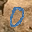
Label: 0